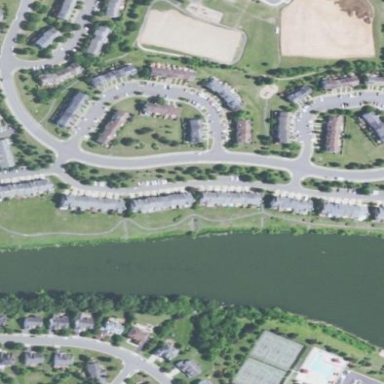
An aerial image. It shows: Residential area covered with grass.